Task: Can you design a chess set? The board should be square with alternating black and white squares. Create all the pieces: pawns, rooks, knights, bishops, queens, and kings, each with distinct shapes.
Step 4563:
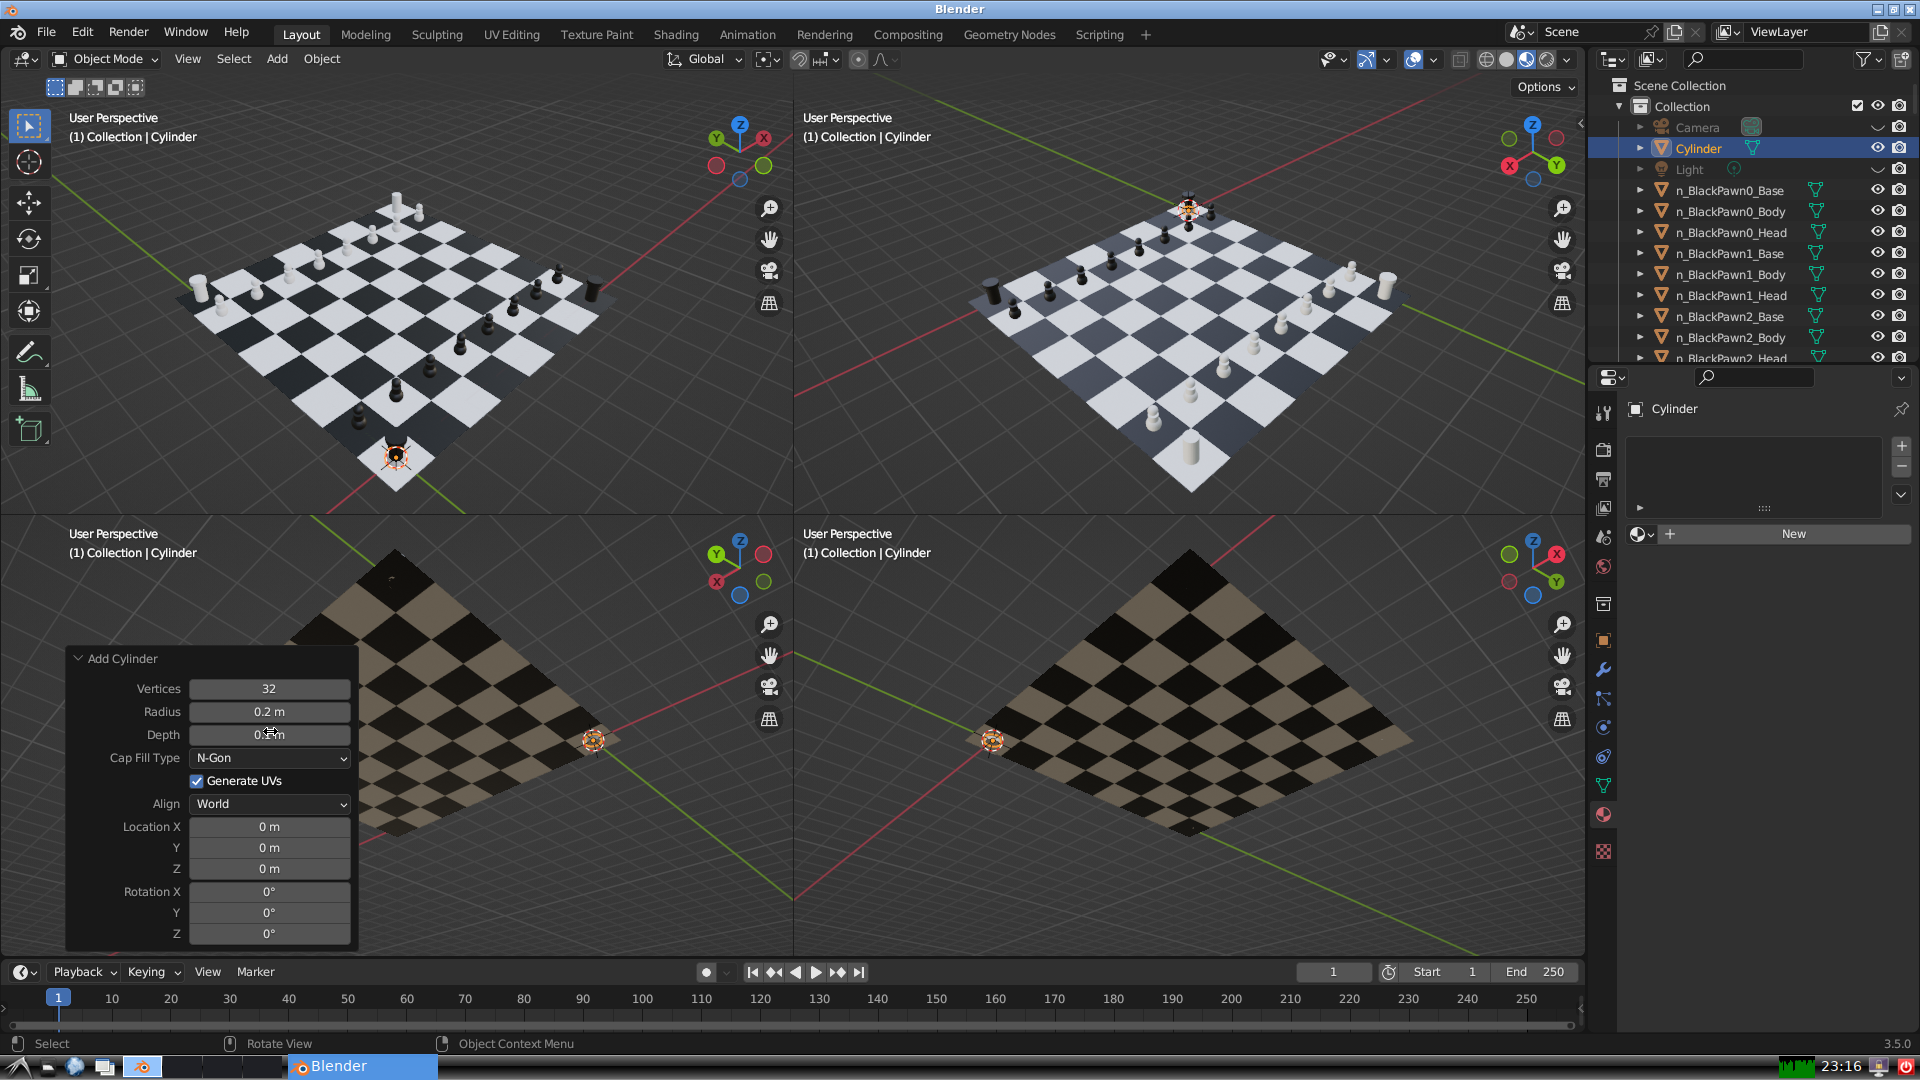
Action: {"mouse_move": [270, 824]}